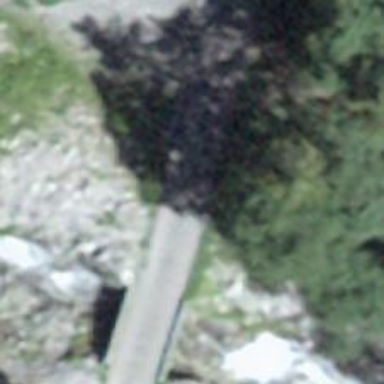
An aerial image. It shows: Unclassified road with bridge.